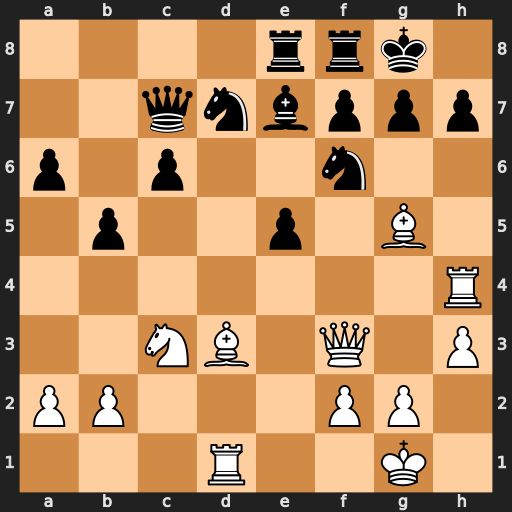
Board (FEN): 4rrk1/2qnbppp/p1p2n2/1p2p1B1/7R/2NB1Q1P/PP3PP1/3R2K1
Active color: w
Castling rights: -
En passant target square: -
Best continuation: Bxh7+ Nxh7 Qh5 f6 Qxh7+